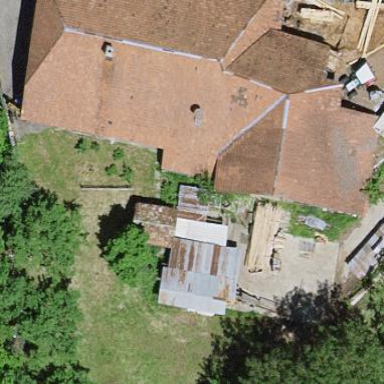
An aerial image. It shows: Farm building.